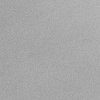
Atmospheric dust classification: not_dusty